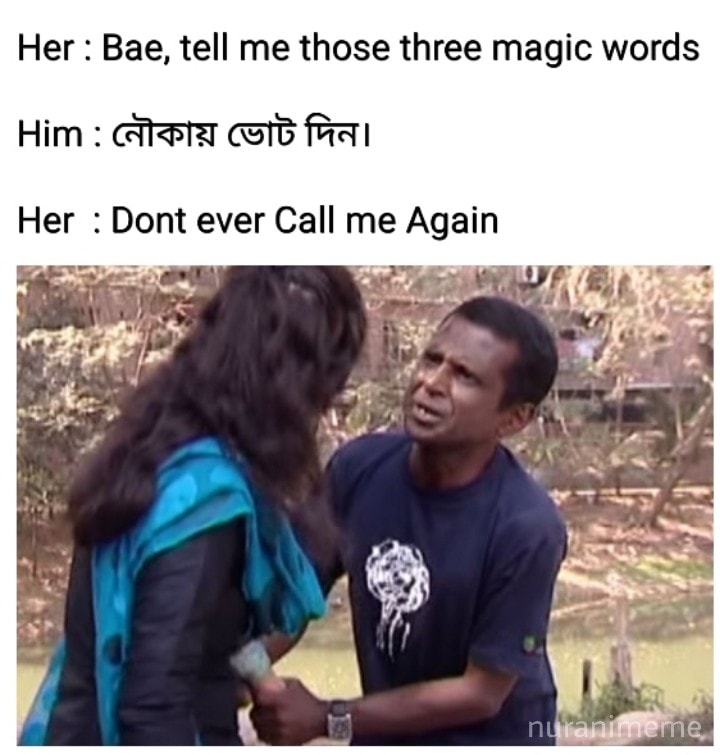
Caption: Her : Bae, tell me those three magic words  Him : নৌকায় ভোট দিন ।   Her : Dont ever Call me Again
Label: non-hate